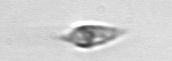
Label: Oxytoxum